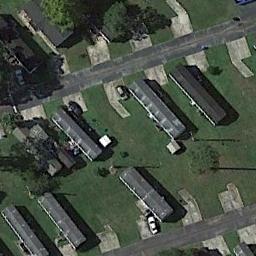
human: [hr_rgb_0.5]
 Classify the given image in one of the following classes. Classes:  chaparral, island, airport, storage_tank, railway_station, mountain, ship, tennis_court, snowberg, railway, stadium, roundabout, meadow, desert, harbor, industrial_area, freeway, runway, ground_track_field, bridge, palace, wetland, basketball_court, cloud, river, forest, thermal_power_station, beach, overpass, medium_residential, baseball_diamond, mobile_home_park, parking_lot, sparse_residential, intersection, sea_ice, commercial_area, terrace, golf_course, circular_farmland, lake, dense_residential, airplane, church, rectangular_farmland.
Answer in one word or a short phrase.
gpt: mobile_home_park